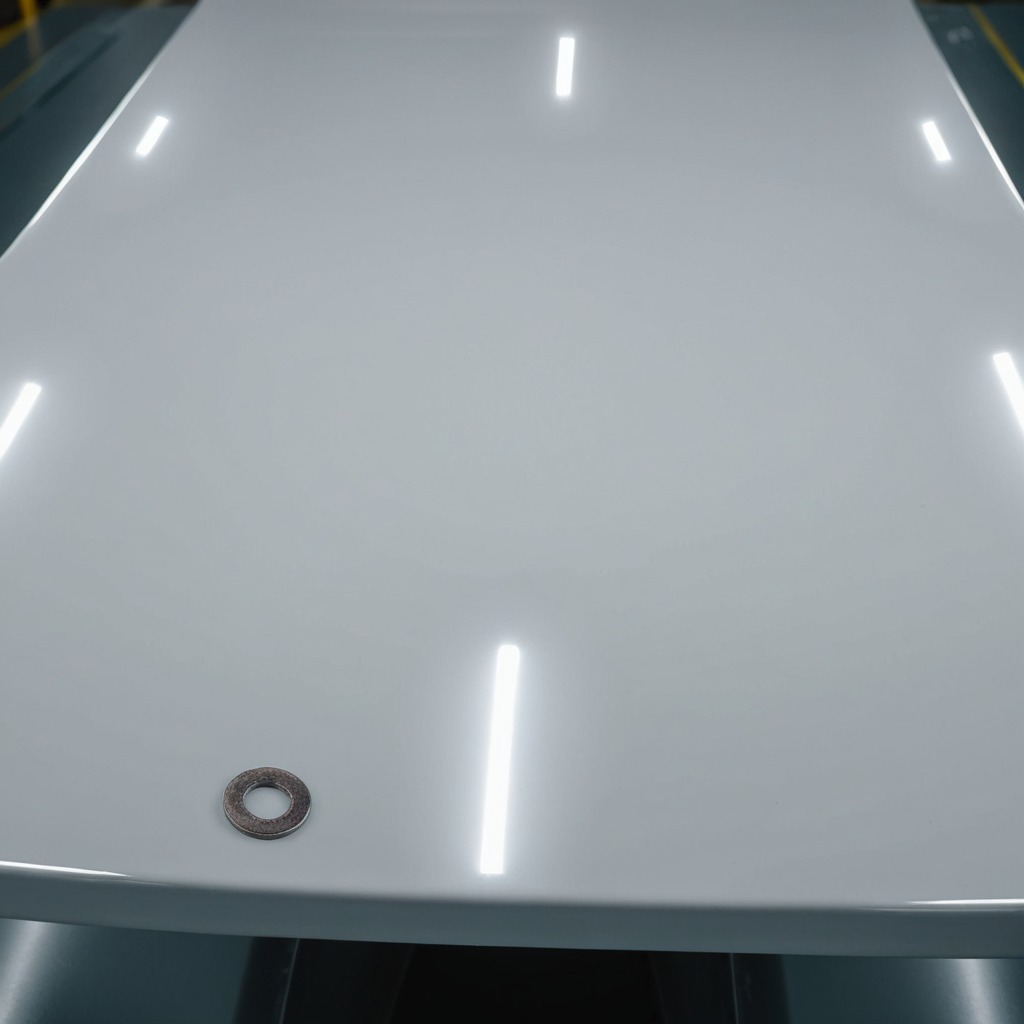
A flat metal washer is lying on the table.